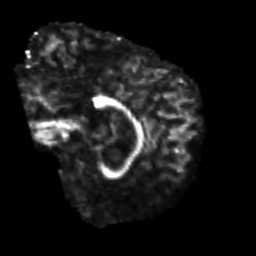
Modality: FA
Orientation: sagittal
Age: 67
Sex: female
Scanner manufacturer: siemens
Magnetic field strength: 3 T
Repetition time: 7.3 s
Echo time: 0.087 s